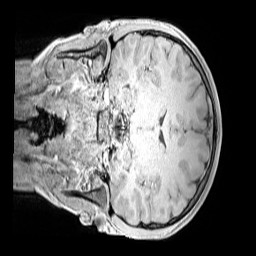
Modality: MP2RAGE
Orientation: coronal
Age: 12
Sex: male
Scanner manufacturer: siemens
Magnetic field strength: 3 T
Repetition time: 4 s
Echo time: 0.00299 s